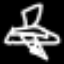
Label: airplane